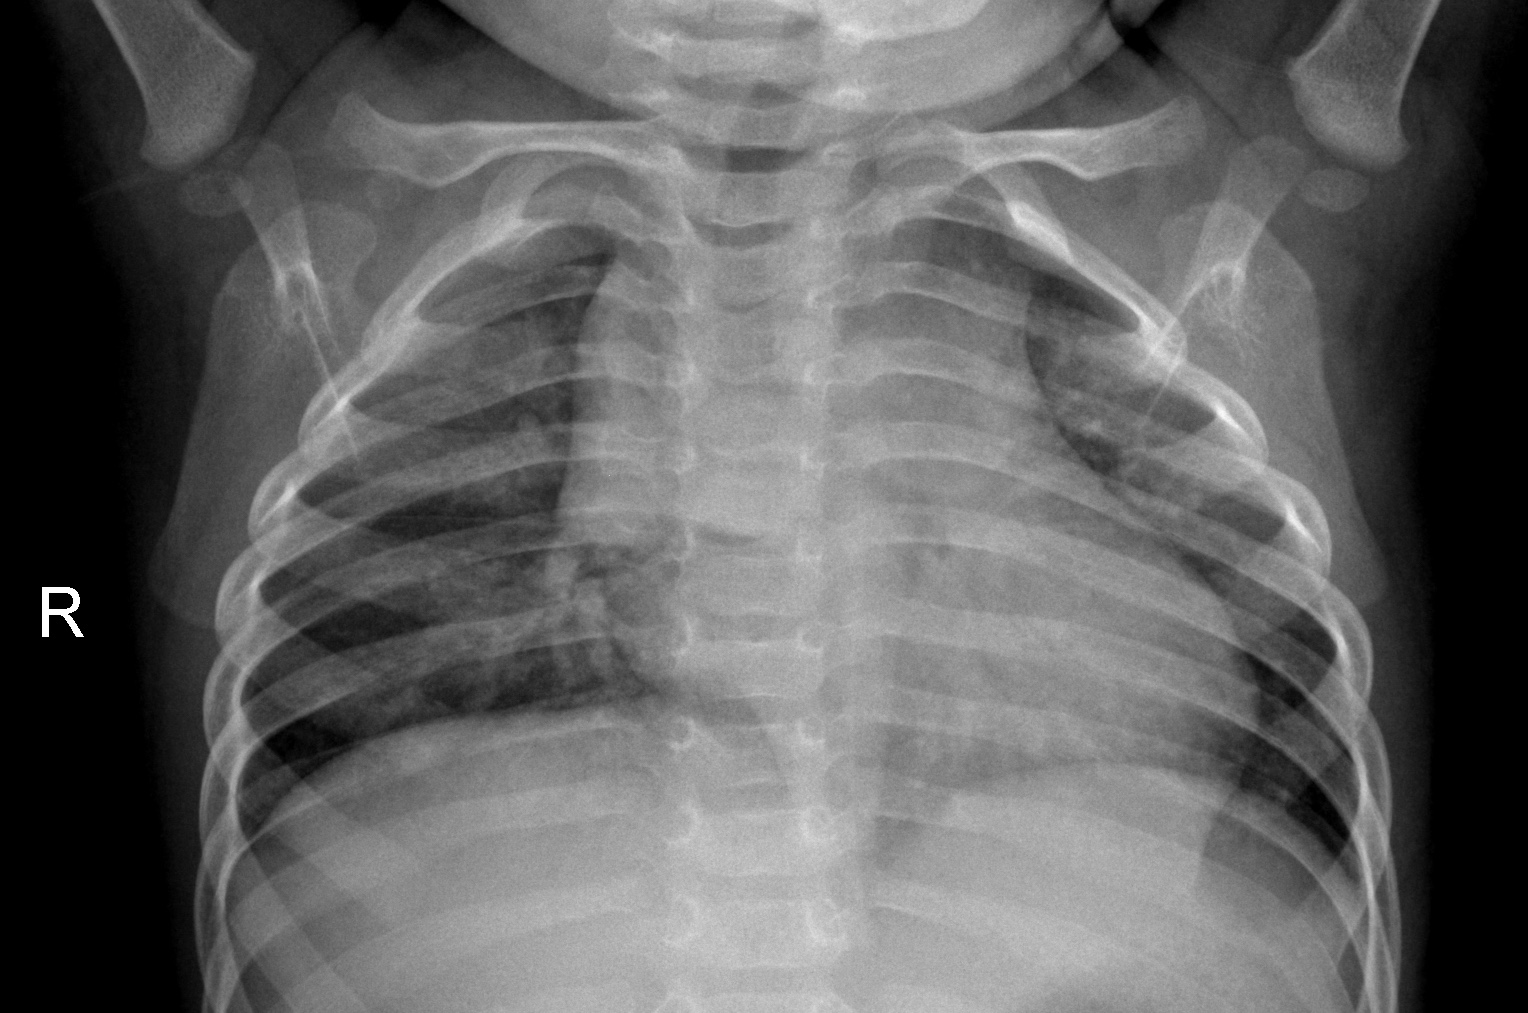
Diagnosis: NORMAL